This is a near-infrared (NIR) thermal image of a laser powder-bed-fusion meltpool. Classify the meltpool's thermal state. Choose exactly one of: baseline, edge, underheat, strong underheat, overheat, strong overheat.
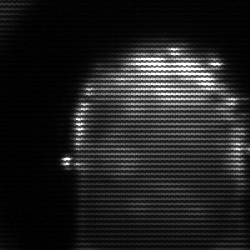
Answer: baseline